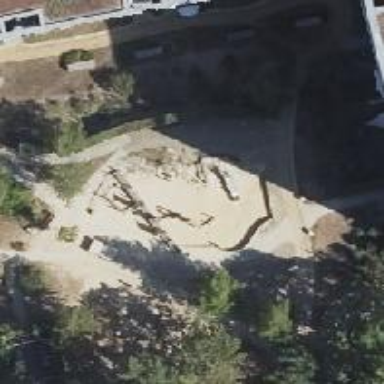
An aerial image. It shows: Playground area for leisure land.